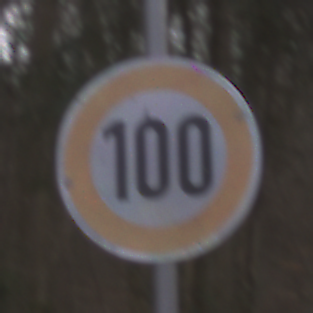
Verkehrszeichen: Geschwindigkeit100
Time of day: MorningAfternoon
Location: Outdoor (Nature)
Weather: Overcast
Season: Autumn
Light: Natural